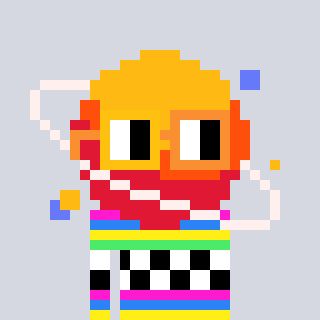
a pixel art character with square yellow and orange glasses, a saturn-shaped head and a green-colored body on a cool background